Aerial crown-view tile of a tropical tree (Barro Colorado Island, Panama), acquired 20250818:
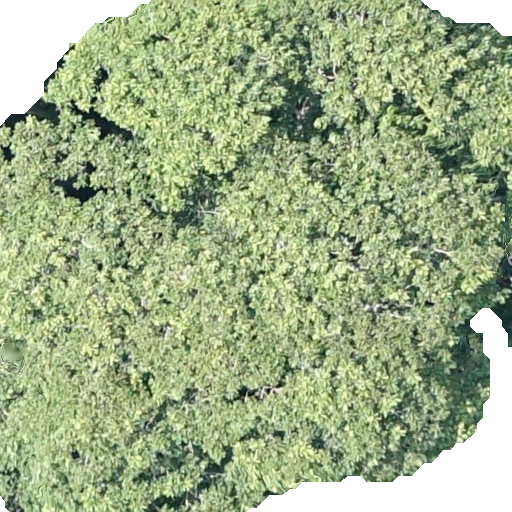
Species: Dipteryx oleifera
GBIF accepted scientific name: Dipteryx oleifera
Crown area: 422.496 m²